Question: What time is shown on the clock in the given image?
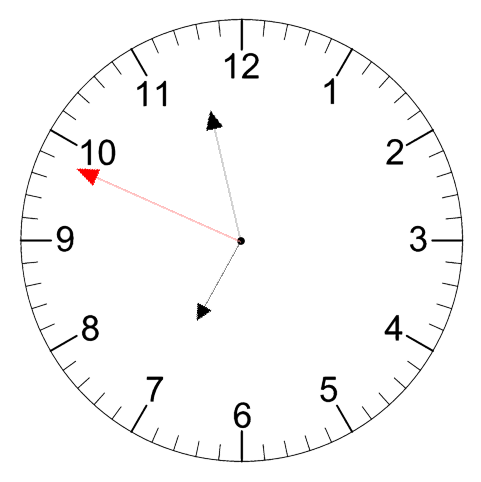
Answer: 06:57:49